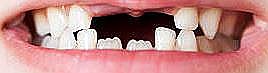
Condition: hypodontia